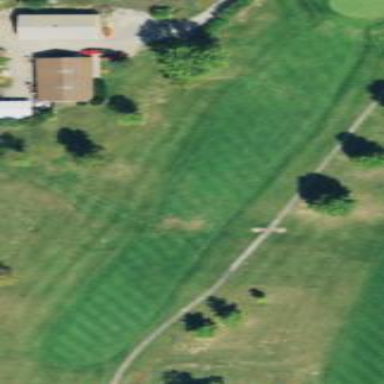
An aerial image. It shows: Lush grass fairway on golf course.